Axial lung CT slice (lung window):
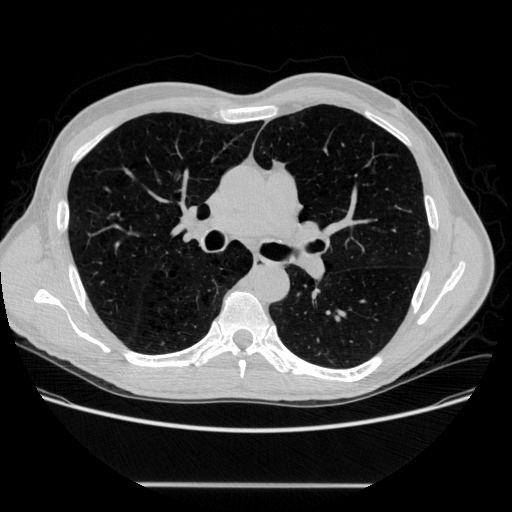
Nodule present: no